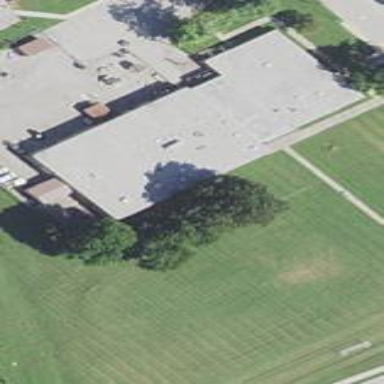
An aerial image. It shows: School building or complex.